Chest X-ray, AP view. Patient: 31 years old, sex F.
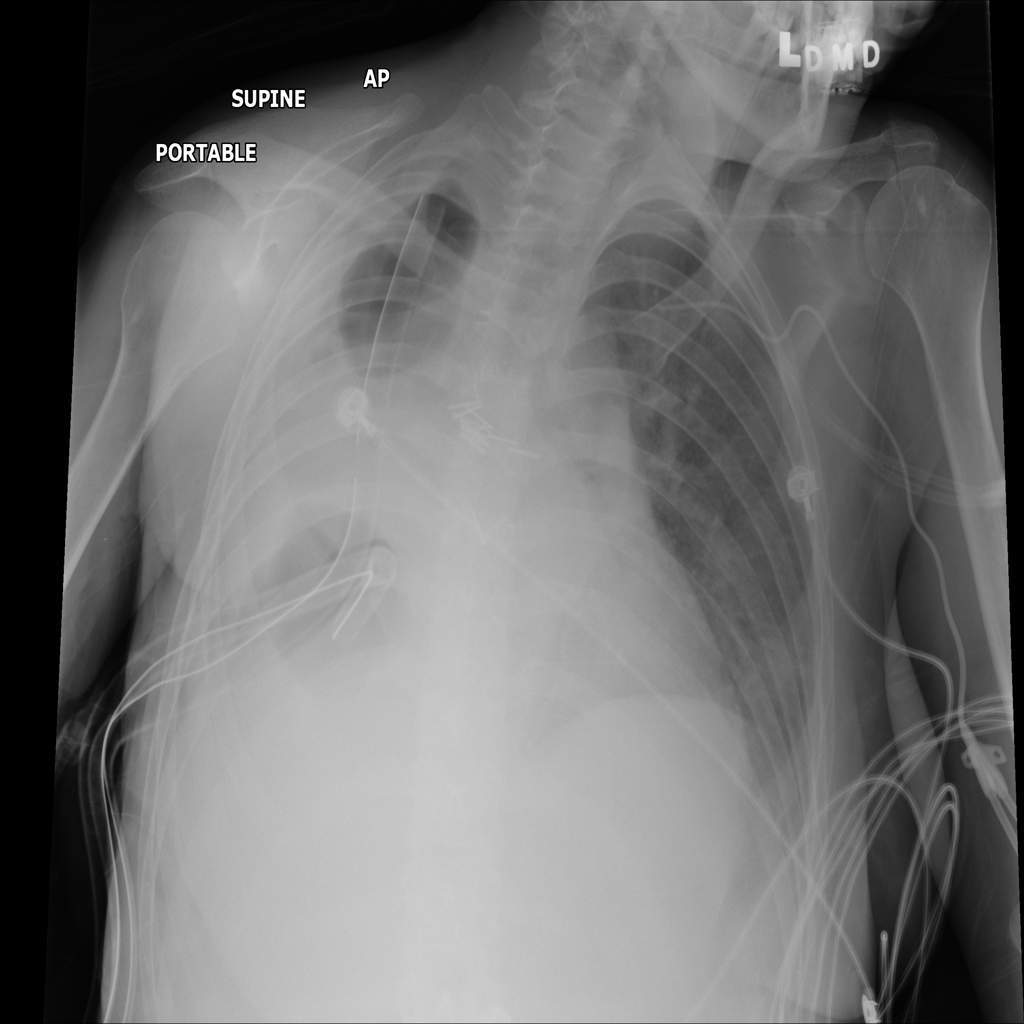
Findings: Atelectasis, Infiltration